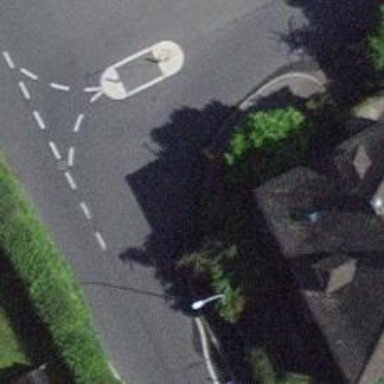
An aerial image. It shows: Kerb barrier.